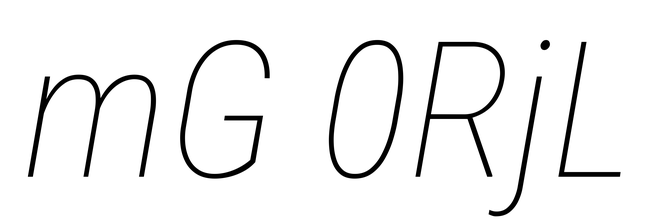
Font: Roboto-Italic_Condensed_Thin_Italic